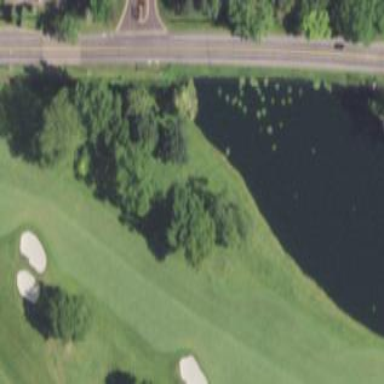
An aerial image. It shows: Golf fairway in the image.